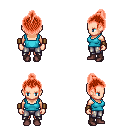
a pixel art fantasy rpg character, female body template, human, light skin, teal pirate shirt, metal pants, red short topknot hairstyle, leather bracers, maroon shoes, four views (front, back, left, right), 2x2 character sprite sheet, small pixel art, hard edges, no anti-aliasing